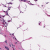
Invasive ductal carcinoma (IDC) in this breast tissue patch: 1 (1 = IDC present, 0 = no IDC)